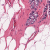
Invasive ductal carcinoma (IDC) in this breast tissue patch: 0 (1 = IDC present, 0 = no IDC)